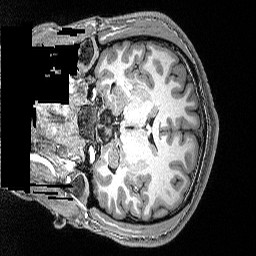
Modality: T1w
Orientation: coronal